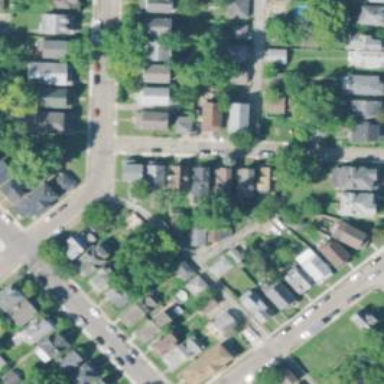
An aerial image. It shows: Alley classified as service road.